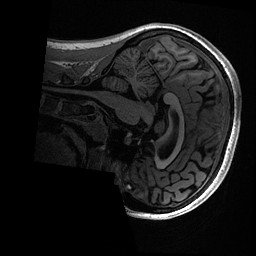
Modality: T1w
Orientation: sagittal
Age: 18
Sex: female
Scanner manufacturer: ge
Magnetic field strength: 3 T
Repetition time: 0.006952 s
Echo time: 0.00292 s